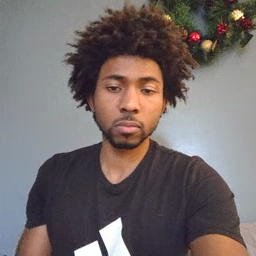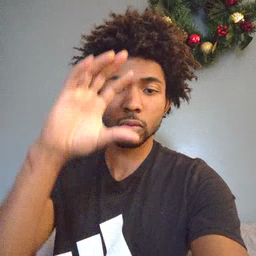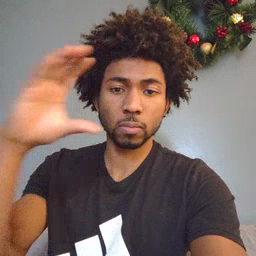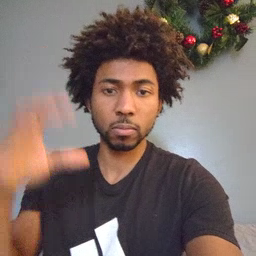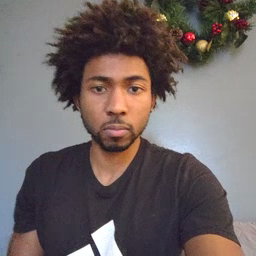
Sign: cloud